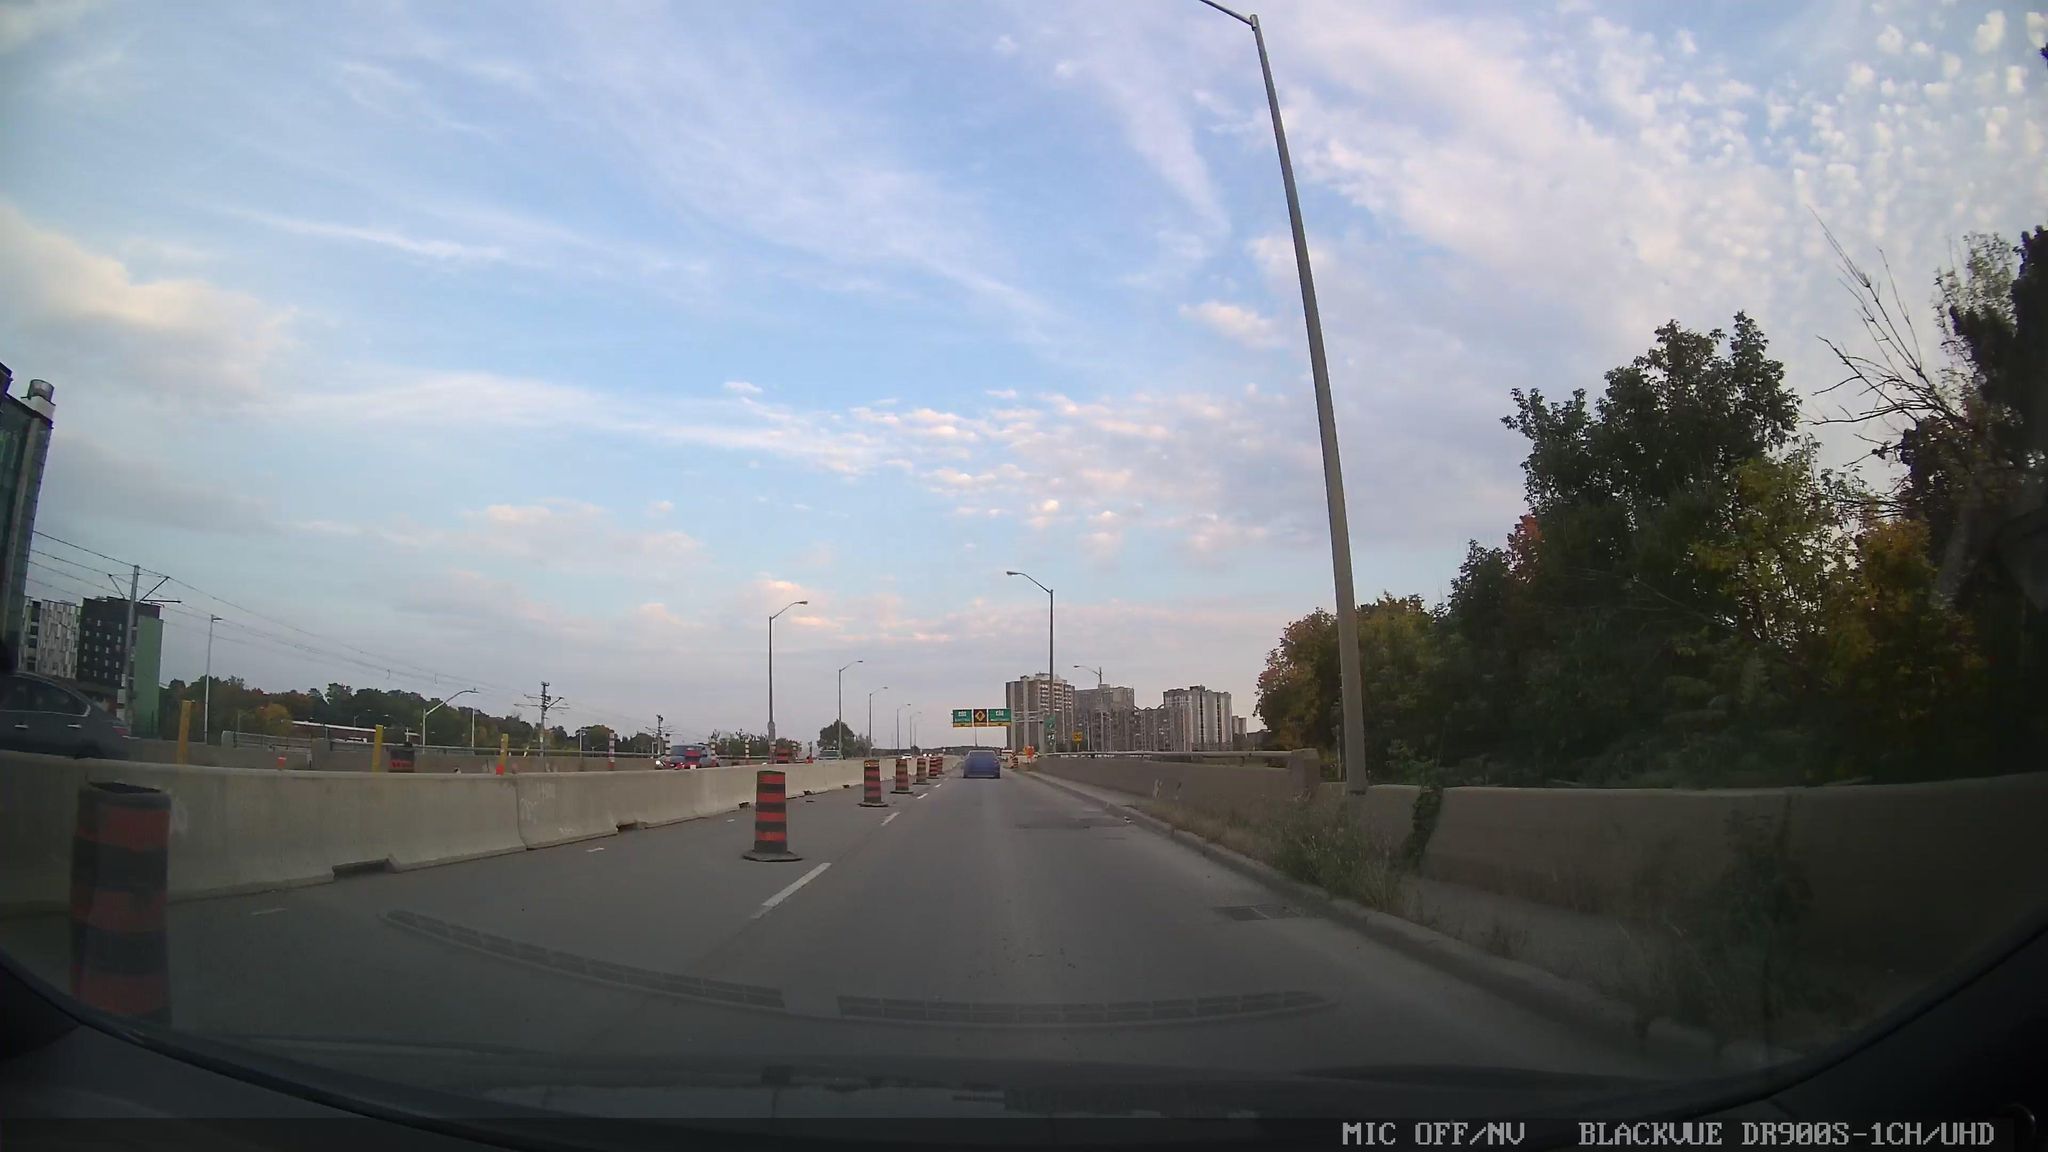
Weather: cloudy
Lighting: day
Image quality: good
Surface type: driving surface
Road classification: primary, motorway_link
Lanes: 2
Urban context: urban centre
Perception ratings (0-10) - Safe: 1.05, Lively: 4.19, Beautiful: 2.74, Boring: 6.33, Depressing: 3.93, Wealthy: 1.43